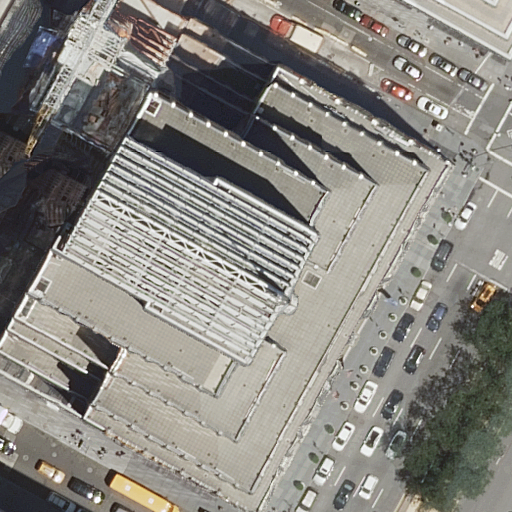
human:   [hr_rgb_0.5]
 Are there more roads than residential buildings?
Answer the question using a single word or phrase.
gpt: yes

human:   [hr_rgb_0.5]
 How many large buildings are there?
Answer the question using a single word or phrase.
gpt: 2

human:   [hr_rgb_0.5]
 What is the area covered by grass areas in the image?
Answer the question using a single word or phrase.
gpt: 0m2

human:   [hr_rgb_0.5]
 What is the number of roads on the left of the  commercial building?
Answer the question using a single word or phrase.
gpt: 1

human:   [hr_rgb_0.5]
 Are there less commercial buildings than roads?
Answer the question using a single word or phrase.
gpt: yes

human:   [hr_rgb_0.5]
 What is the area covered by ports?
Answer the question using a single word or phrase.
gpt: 0m2

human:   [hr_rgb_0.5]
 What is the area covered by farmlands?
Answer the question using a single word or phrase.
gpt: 0m2

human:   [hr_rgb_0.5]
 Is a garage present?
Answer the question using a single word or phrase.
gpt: no

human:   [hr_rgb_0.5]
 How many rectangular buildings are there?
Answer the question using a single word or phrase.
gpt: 2

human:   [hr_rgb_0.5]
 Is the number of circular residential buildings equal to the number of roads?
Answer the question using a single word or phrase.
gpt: no

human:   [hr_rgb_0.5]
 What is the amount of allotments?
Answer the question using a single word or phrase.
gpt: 0

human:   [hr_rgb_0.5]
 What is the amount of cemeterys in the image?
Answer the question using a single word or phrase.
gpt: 0

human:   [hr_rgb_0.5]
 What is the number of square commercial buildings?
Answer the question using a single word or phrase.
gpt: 0

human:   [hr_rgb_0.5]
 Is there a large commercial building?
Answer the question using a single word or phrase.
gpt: yes

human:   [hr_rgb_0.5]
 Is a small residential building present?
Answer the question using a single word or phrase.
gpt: yes

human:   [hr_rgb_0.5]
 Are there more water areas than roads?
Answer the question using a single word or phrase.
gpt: no

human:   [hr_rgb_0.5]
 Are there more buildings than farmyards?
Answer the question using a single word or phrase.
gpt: yes

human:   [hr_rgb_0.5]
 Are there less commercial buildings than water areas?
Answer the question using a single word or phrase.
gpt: no

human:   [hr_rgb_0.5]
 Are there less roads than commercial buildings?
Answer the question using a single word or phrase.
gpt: no

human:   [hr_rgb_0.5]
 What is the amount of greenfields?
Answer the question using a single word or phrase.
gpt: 0

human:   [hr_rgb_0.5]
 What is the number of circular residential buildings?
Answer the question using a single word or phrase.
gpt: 0

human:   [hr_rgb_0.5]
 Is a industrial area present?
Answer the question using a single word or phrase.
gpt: no

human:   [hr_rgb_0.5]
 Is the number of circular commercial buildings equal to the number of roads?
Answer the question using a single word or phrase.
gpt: no

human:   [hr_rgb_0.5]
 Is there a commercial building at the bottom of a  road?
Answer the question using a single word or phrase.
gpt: no

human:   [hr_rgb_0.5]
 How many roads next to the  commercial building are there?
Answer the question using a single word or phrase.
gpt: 4

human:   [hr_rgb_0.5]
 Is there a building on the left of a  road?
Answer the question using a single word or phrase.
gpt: yes

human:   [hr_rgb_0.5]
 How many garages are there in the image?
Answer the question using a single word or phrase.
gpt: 0

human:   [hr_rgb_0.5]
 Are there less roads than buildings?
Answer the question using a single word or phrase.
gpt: yes

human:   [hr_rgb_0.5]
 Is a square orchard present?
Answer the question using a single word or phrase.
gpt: no

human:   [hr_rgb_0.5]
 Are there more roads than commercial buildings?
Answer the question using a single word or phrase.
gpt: yes

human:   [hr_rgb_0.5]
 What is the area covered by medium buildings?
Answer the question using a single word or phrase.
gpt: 554m2

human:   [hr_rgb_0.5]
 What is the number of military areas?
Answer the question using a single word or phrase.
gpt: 0

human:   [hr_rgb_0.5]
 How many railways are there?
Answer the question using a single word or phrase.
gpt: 0

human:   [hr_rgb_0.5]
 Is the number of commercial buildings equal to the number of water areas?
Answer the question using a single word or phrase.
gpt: no

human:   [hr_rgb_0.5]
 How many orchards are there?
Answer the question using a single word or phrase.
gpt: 0

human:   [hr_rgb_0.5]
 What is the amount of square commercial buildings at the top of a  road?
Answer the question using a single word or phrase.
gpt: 0